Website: crate-barrel
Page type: review-order
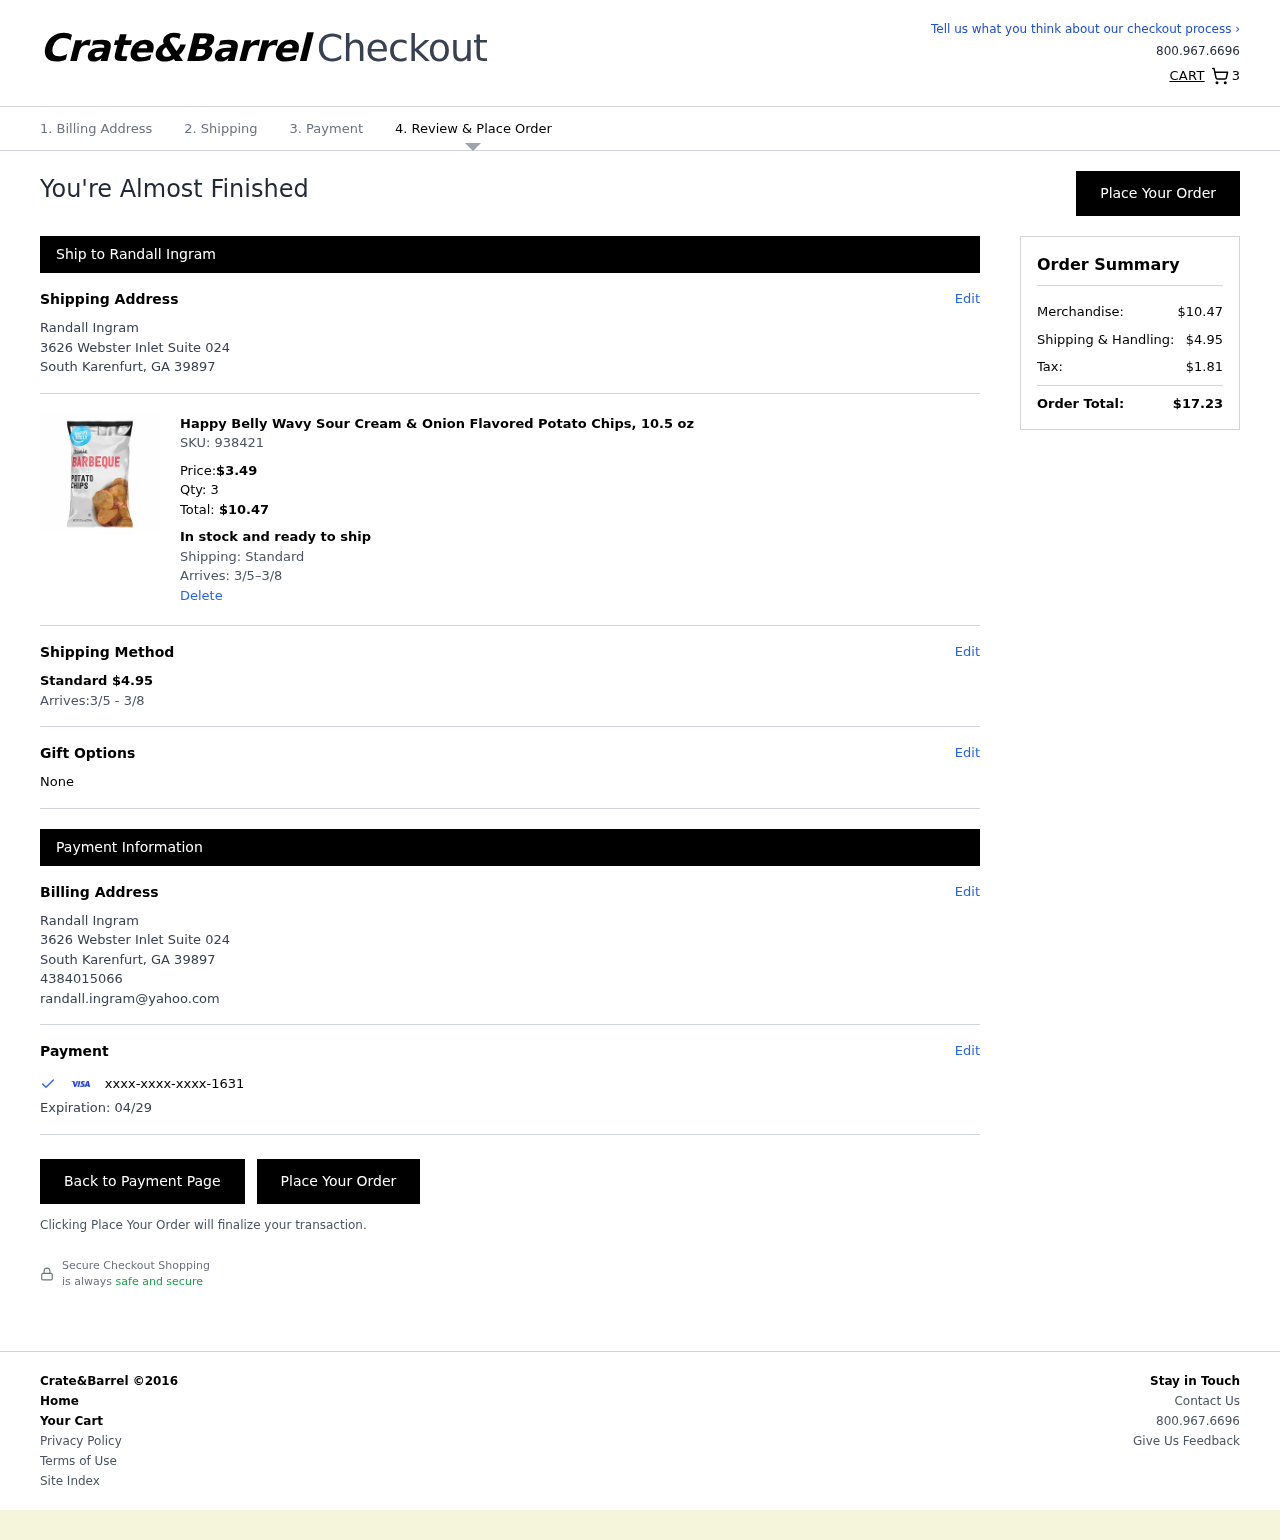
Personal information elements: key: PII_CARD_EXPIRY
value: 04/29
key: PII_CARD_LAST4
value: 1631
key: PII_EMAIL
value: randall.ingram@yahoo.com
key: PII_FULLNAME
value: Randall Ingram
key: PII_PHONE
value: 4384015066
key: PII_FIRSTNAME
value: Randall
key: PII_LASTNAME
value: Ingram
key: PII_FULLNAME2
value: Randall Ingram
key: PII_FULLNAME3
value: Randall Ingram
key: PII_FIRSTNAME2
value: Randall
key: PII_FIRSTNAME3
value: Randall
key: PII_LASTNAME2
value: Ingram
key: PII_LASTNAME3
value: Ingram
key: PII_FIRSTNAME_DERIVED
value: Randall
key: PII_LASTNAME_DERIVED
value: Ingram
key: PII_FULLNAME_DERIVED
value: Randall Ingram
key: PII_NAME_FULL_DERIVED
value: Randall Ingram
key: PII_STREET
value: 3626 Webster Inlet Suite 024
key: PII_CITY
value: South Karenfurt
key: PII_STATE_ABBR
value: GA
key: PII_POSTCODE
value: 39897
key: PII_POSTCODE_FULL
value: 39897
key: PII_POSTCODE_NUMERIC
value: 39897
Product elements: key: PRODUCT1_NAME
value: Happy Belly Wavy Sour Cream & Onion Flavored Potato Chips, 10.5 oz
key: PRODUCT1_PRICE
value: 3.49
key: PRODUCT1_QUANTITY
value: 3
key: PRODUCT1_TOTAL
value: $10.47
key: PRODUCT_SKU_ID
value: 938421
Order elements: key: ORDER_NUM_ITEMS
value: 3
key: ORDER_DELIVERY_RANGE
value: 3/5–3/8
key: ORDER_SHIPPING_COST2
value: $4.95
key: ORDER_DELIVERY_RANGE2
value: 3/5 - 3/8
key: ORDER_SUBTOTAL
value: $10.47
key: ORDER_SHIPPING_COST3
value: $4.95
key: ORDER_TAX
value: $1.81
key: ORDER_TOTAL
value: $17.23